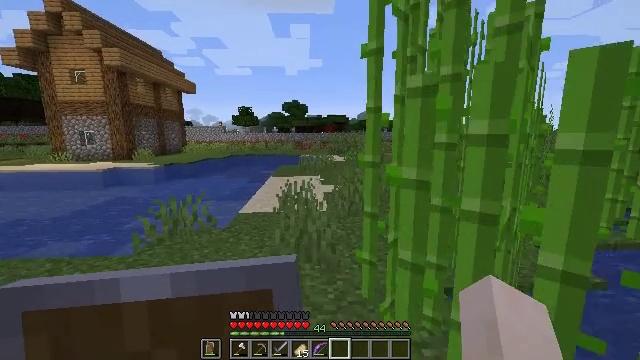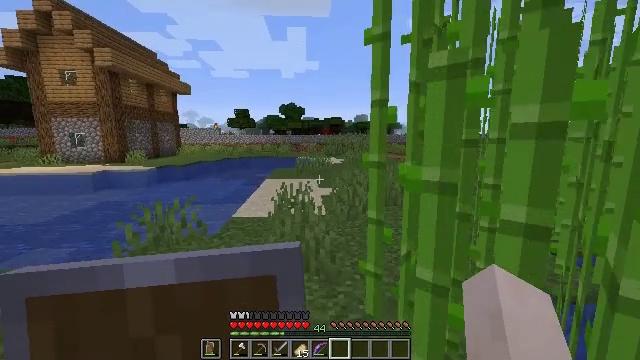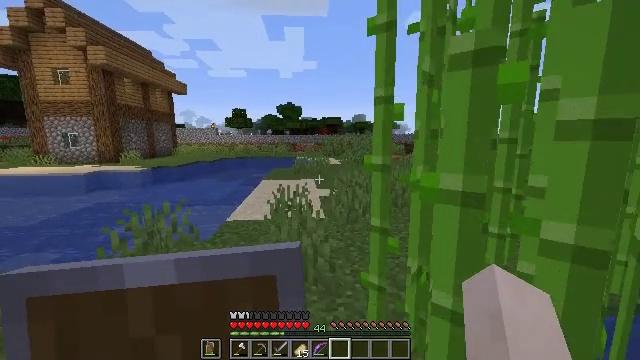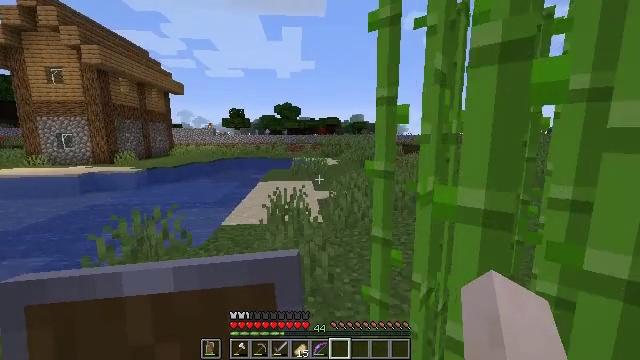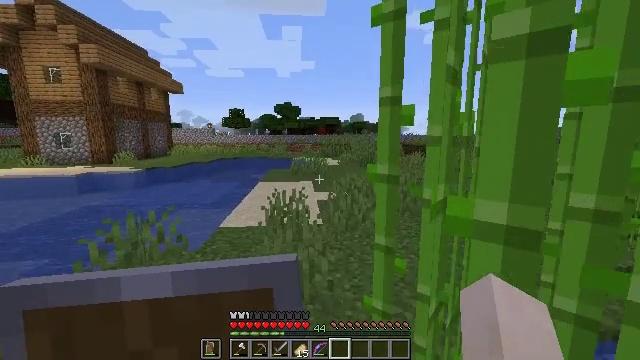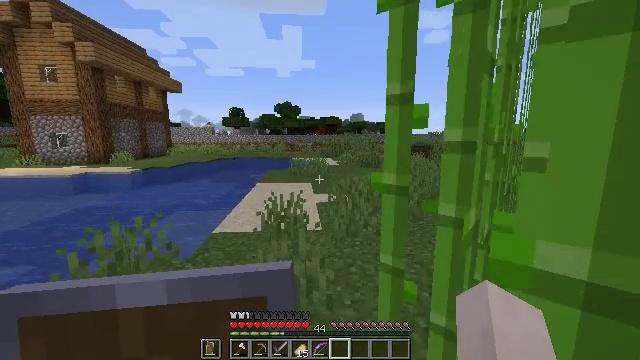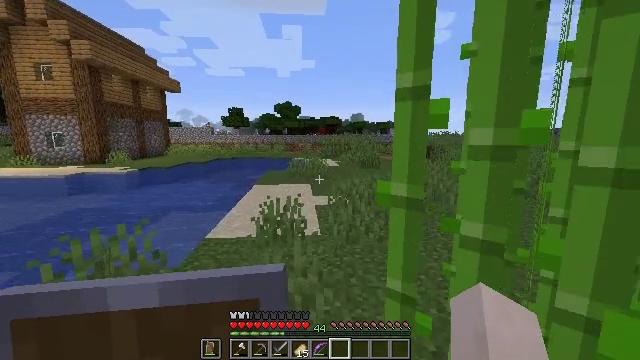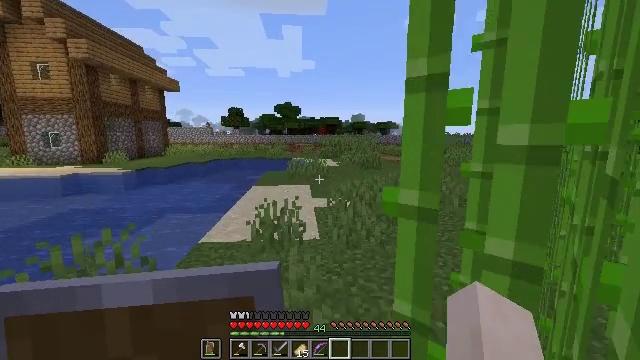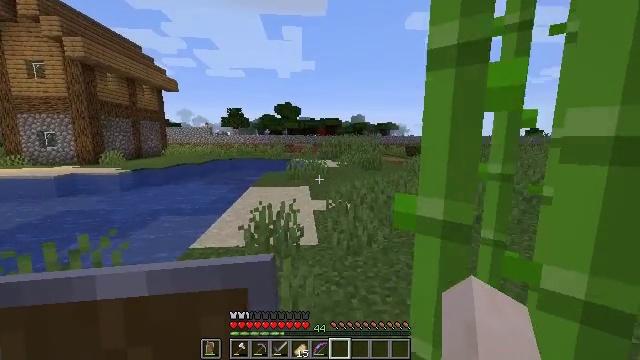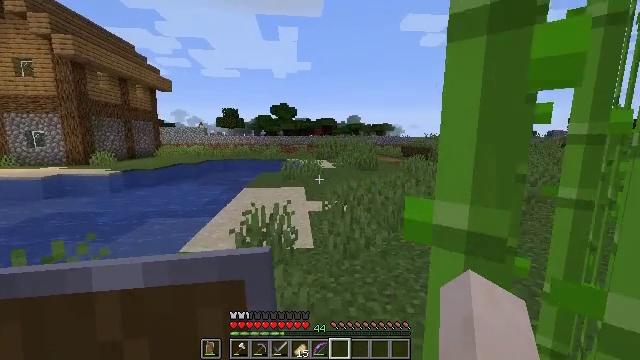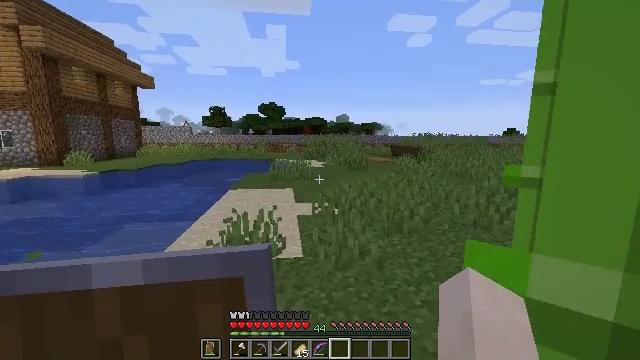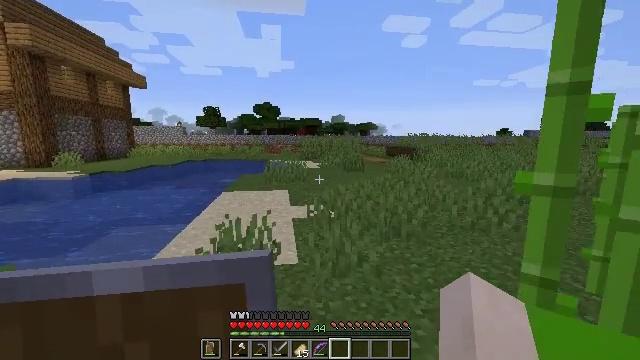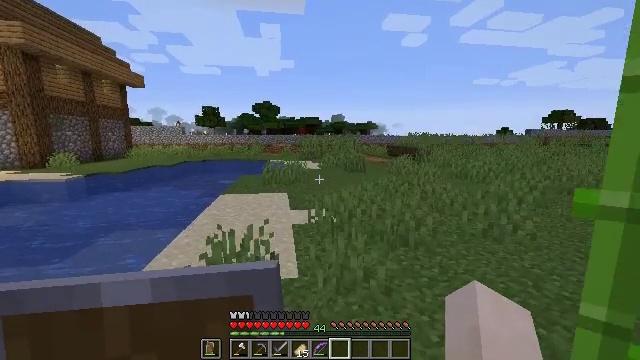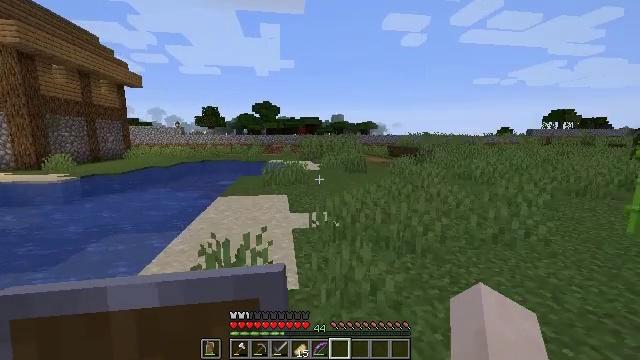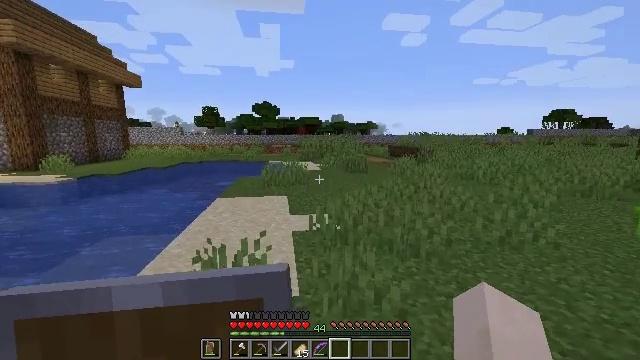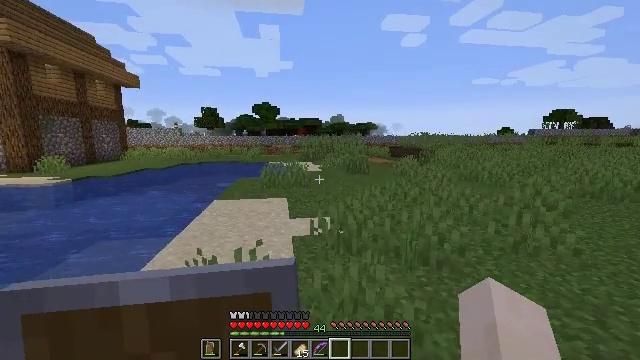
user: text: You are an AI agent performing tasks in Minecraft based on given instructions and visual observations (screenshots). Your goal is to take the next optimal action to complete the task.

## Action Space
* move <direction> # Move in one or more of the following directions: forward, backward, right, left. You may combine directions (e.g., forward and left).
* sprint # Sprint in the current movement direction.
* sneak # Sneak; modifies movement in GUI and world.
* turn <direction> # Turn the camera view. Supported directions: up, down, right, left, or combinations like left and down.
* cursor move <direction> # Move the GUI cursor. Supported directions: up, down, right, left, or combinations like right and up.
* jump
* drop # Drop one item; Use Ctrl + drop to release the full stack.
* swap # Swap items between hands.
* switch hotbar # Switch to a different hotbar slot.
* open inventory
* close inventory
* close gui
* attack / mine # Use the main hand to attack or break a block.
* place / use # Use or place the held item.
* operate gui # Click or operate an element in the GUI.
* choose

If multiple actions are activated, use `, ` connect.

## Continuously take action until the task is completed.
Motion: motion action
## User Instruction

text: Attack the spawner to disable it.
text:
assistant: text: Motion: move forward
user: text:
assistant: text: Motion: move forward
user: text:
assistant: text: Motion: move forward
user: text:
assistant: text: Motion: move forward
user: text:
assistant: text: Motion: move forward
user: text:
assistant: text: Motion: move forward
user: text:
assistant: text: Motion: move forward
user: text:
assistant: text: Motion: move forward
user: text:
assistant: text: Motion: move forward
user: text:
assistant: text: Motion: move forward, turn right
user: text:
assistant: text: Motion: move forward, turn right
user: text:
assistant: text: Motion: move forward
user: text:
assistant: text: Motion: move forward
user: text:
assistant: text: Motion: move forward
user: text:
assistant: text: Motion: move forward
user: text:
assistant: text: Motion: move forward
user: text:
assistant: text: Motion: move forward
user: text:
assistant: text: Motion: move forward
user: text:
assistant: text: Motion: move forward
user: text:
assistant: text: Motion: move forward
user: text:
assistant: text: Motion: move forward
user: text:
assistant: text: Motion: move forward
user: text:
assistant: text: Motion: move forward
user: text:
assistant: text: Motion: move forward
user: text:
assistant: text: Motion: move forward
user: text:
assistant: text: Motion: move forward, turn right
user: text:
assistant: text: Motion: move forward
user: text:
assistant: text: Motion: move forward
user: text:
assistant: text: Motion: move forward
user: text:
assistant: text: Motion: move forward